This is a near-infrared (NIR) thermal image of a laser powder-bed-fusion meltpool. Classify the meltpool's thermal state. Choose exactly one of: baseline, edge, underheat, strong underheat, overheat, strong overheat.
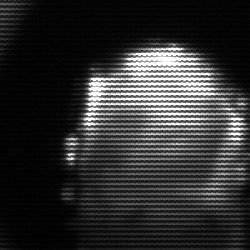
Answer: baseline